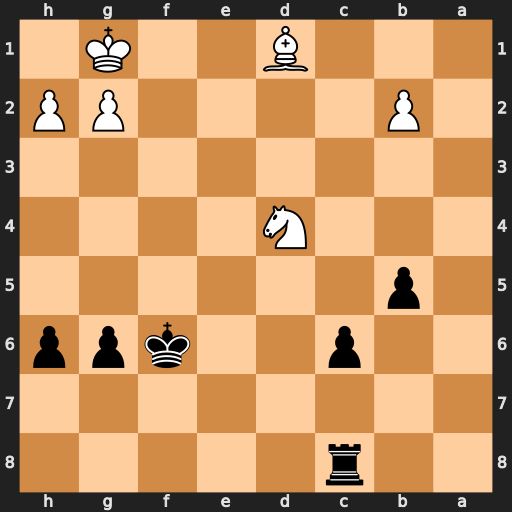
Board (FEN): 2r5/8/2p2kpp/1p6/3N4/8/1P4PP/3B2K1
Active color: b
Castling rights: -
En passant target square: -
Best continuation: Rd8 Nxc6 Rxd1+